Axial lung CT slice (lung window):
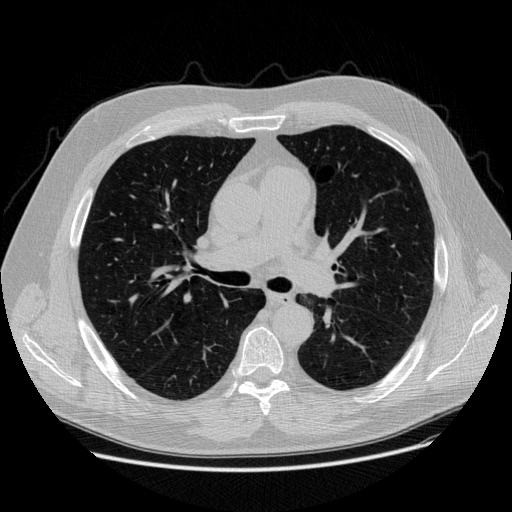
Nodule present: no